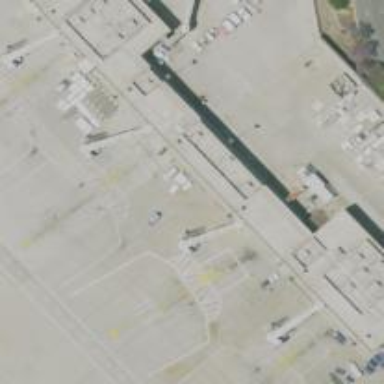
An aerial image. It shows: Airport gate.